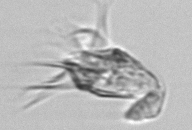
Label: Tontonia_appendiculariformis